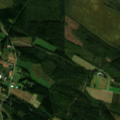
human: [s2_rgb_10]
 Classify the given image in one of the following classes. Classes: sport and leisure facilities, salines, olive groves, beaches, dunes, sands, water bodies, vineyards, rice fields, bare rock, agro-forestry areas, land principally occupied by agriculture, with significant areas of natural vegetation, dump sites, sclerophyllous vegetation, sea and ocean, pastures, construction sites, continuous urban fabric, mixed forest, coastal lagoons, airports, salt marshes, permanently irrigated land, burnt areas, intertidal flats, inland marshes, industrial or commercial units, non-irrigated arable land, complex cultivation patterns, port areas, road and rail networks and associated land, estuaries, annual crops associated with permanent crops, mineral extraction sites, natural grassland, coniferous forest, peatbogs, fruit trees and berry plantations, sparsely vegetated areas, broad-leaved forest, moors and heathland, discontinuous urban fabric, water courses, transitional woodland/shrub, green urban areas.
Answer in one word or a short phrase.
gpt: non-irrigated arable land, land principally occupied by agriculture, with significant areas of natural vegetation, coniferous forest, mixed forest, peatbogs